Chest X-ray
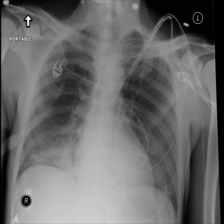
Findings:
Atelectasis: negative
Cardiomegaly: negative
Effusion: negative
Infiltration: negative
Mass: negative
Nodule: negative
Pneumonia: positive
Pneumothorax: negative
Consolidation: negative
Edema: negative
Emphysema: negative
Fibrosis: negative
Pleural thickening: negative
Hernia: negative